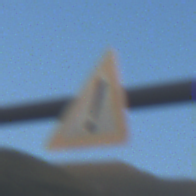
Verkehrszeichen: Gefahrenstelle
Umgebung: Outdoor, RoadRail
Tageszeit: SunriseSunset
Wetter: Clear
Licht: Natural
Jahreszeit: NotSpecified
Kontrast: LowContrast